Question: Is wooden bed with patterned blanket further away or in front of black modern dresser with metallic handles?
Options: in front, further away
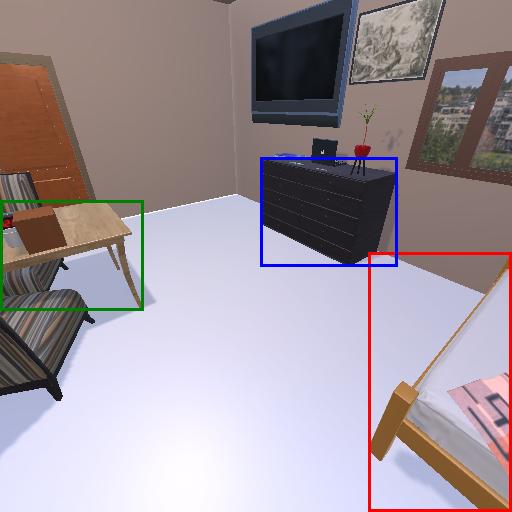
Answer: in front